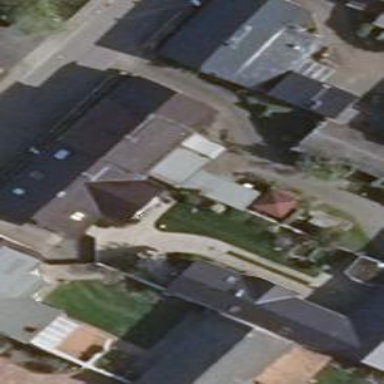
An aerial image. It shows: Semi-detached house with multiple building parts.